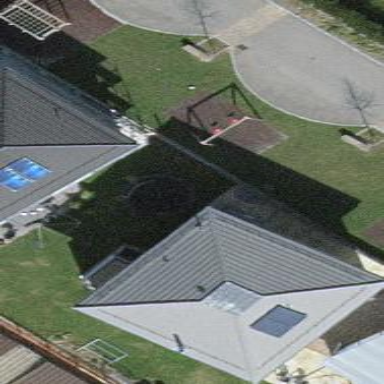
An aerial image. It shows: Playground area for leisure land.